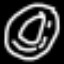
Label: donut